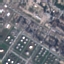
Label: Industrial